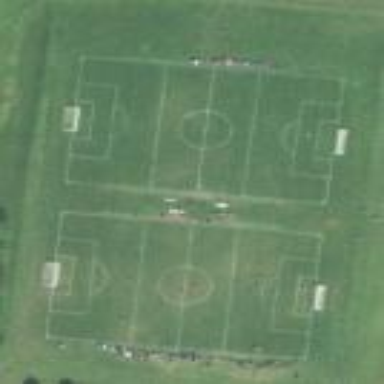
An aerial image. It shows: Soccer pitch for leisure land activities.